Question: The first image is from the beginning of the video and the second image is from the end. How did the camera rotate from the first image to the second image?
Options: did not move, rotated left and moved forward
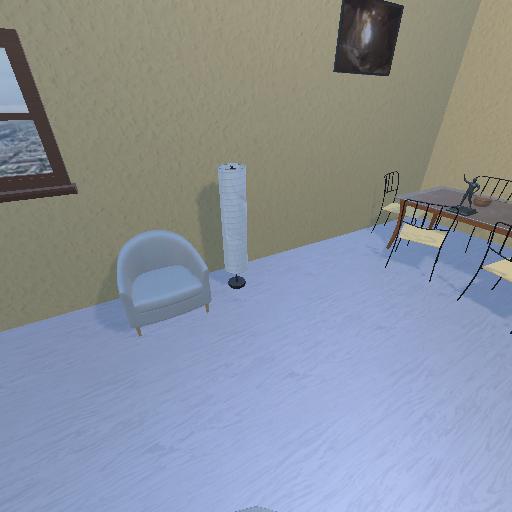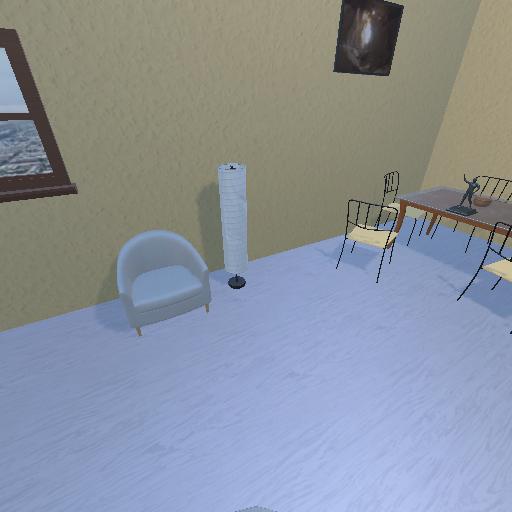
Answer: did not move